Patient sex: M
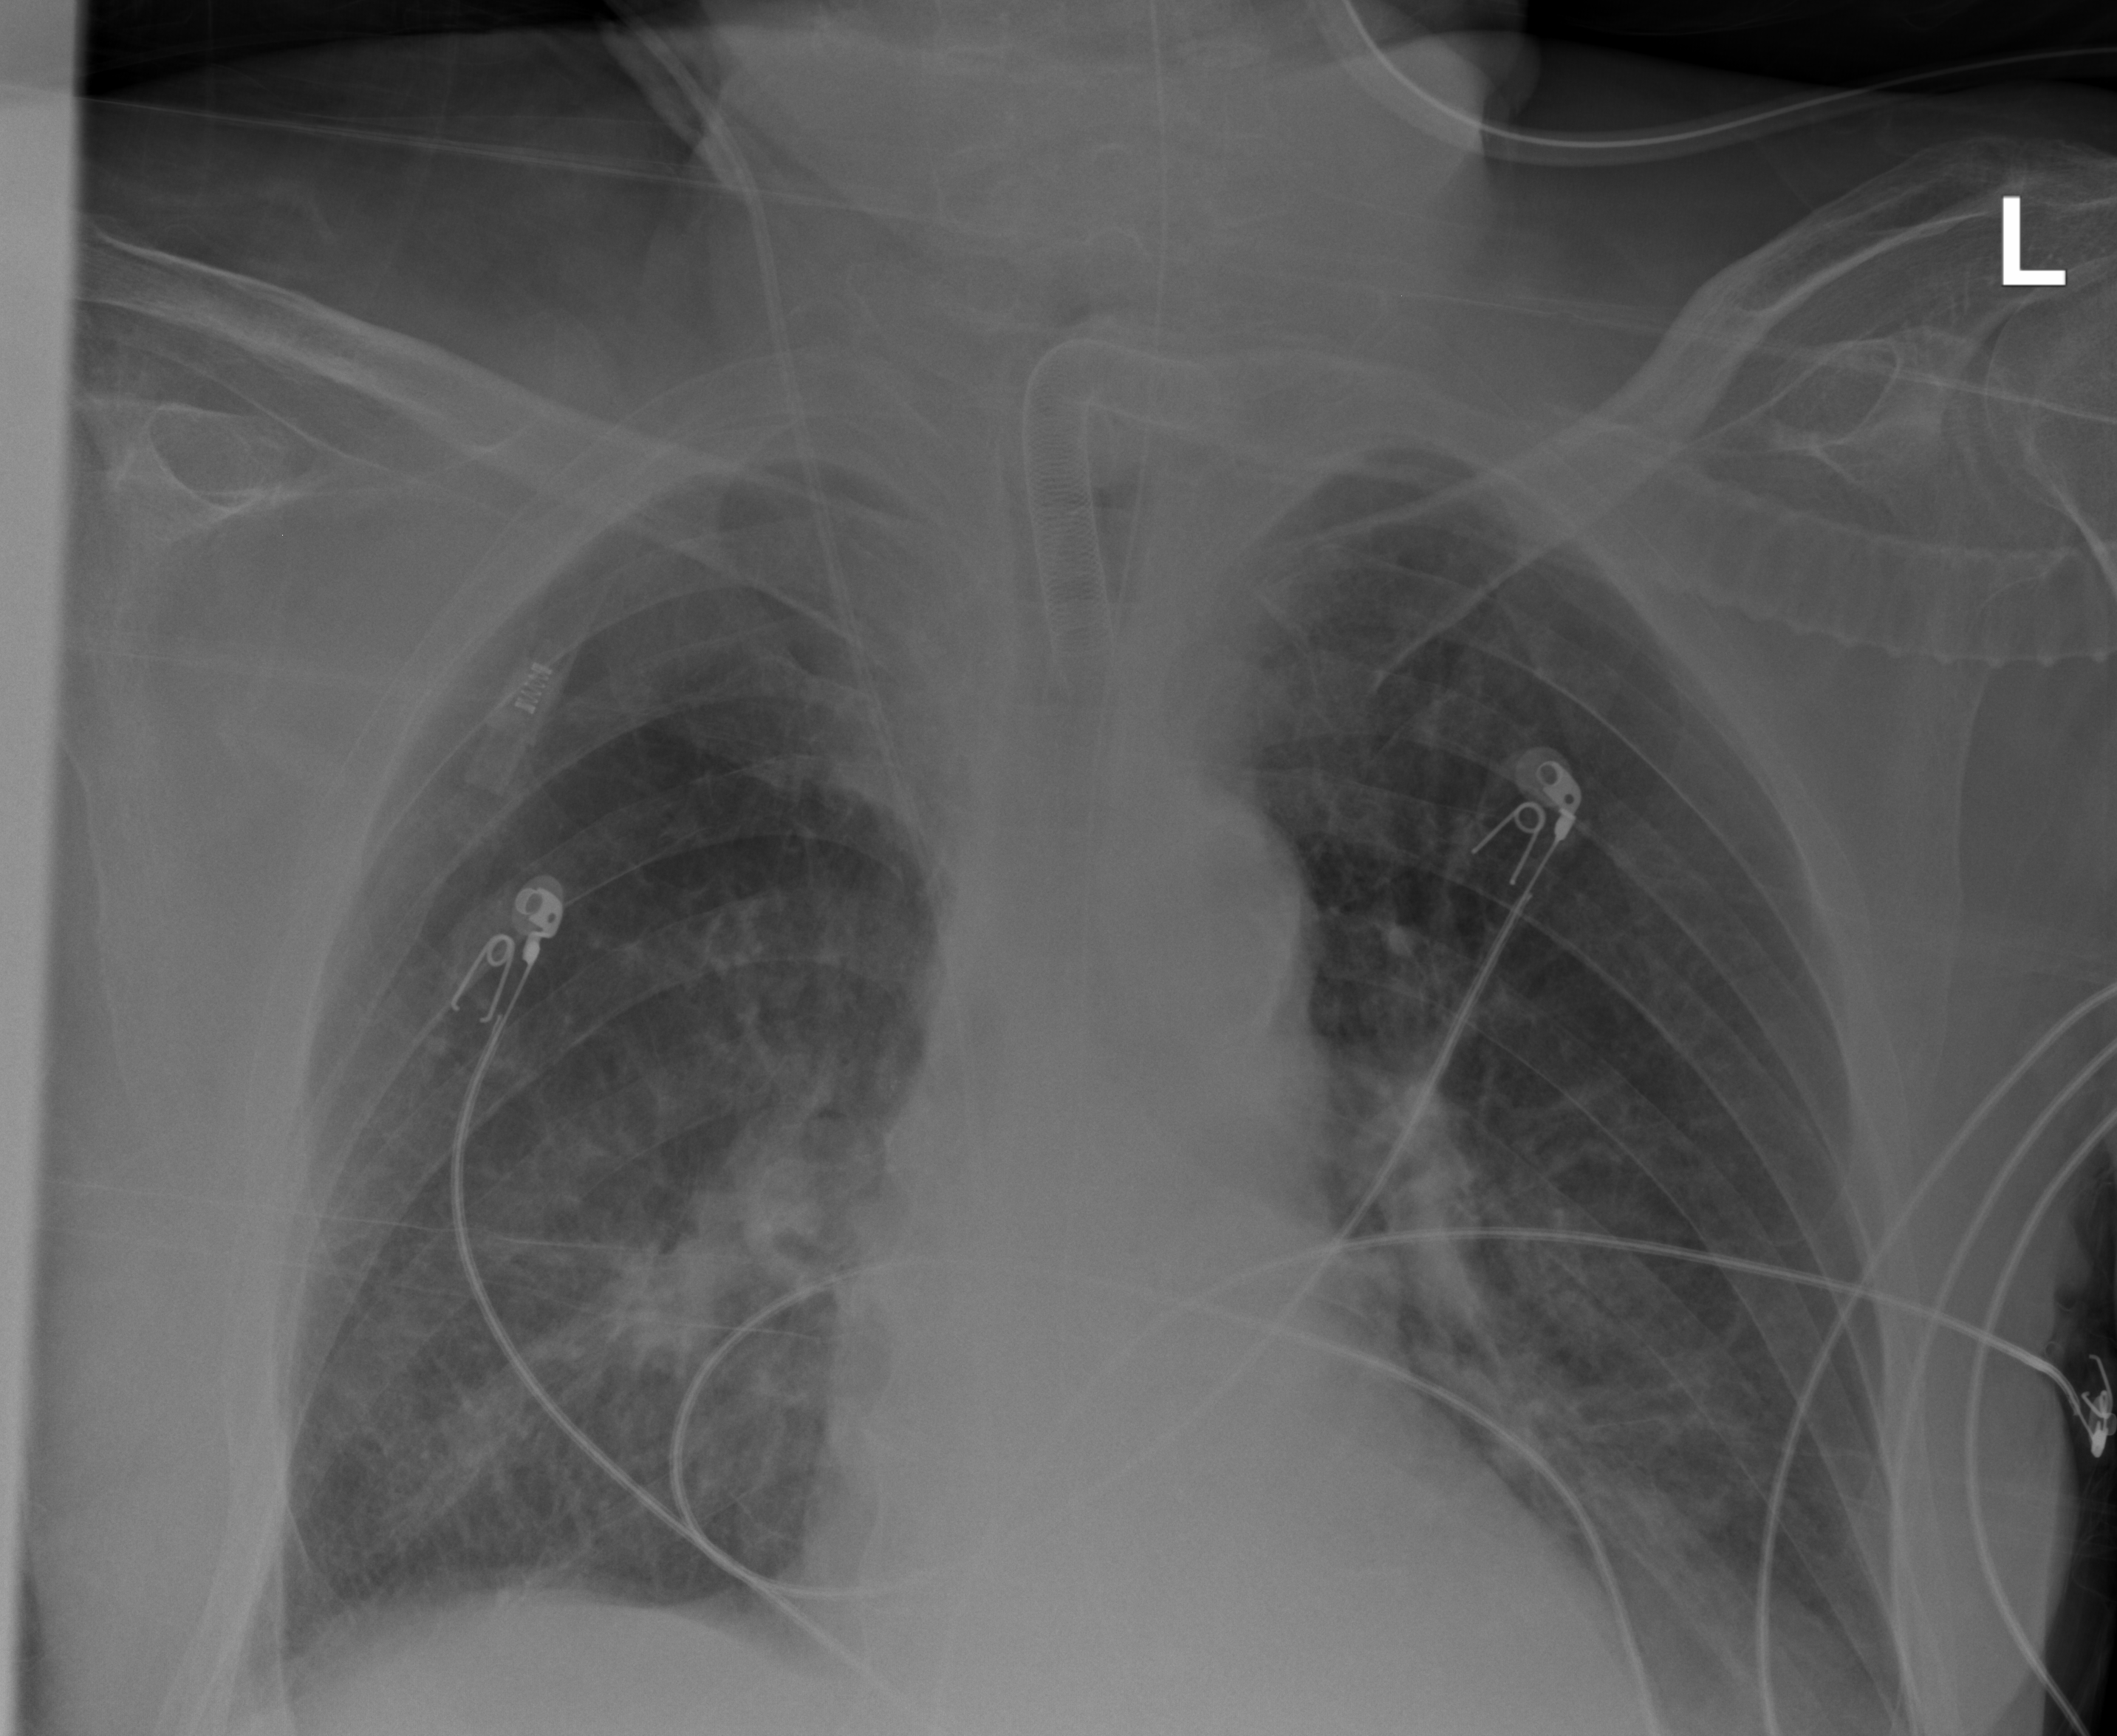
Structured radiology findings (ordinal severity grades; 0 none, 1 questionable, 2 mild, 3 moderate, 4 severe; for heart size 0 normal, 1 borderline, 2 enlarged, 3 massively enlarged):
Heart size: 1
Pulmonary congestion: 0
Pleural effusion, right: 0
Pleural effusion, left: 0
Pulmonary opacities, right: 0
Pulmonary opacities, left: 0
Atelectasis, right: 2
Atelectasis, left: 2